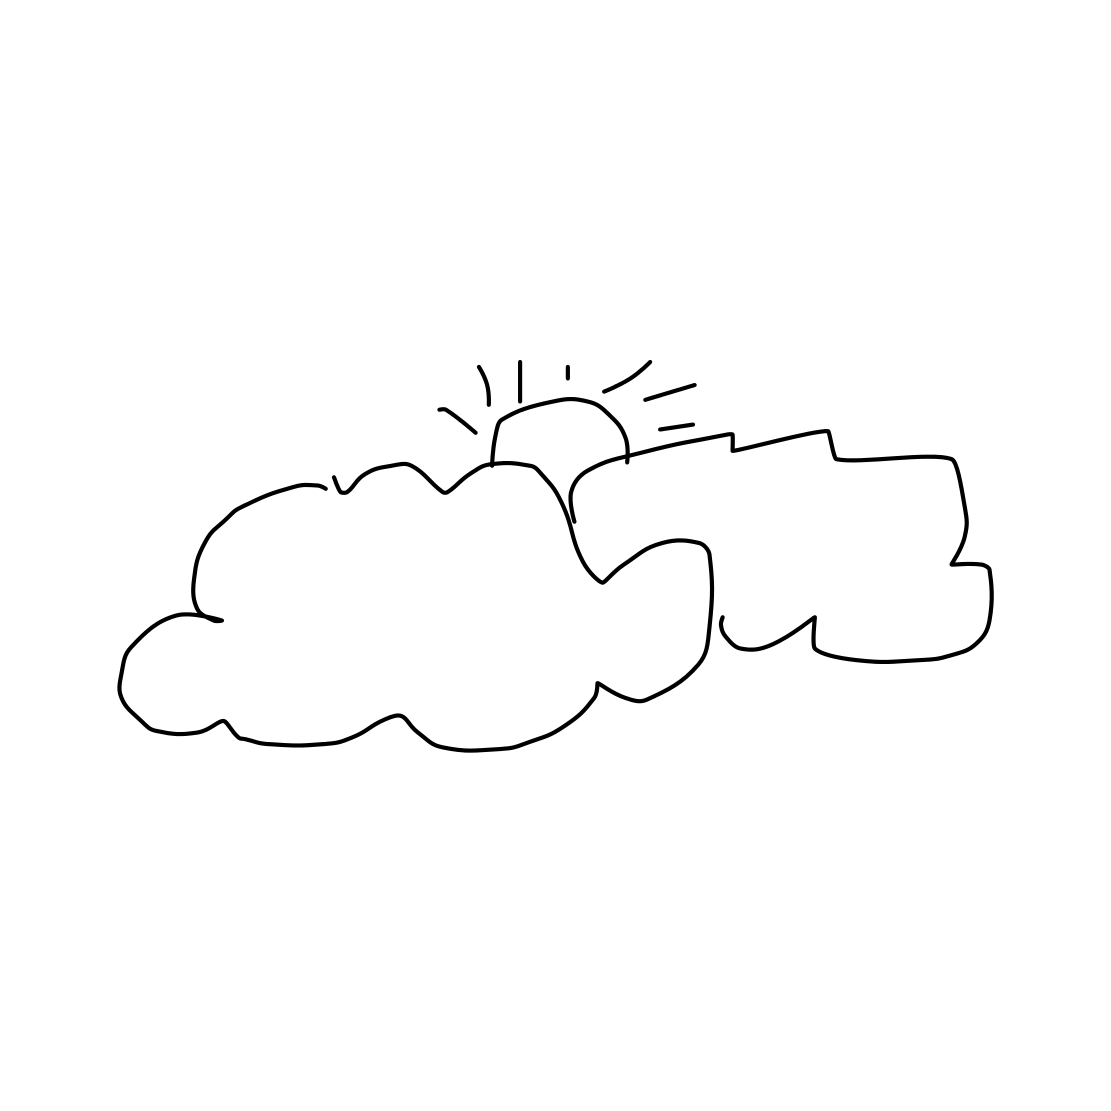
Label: cloud